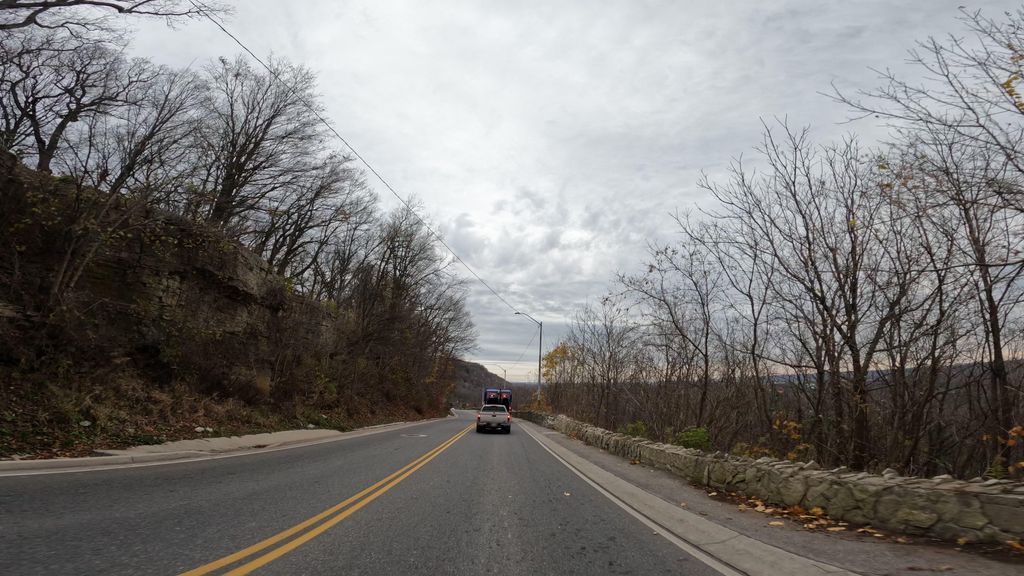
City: hamilton